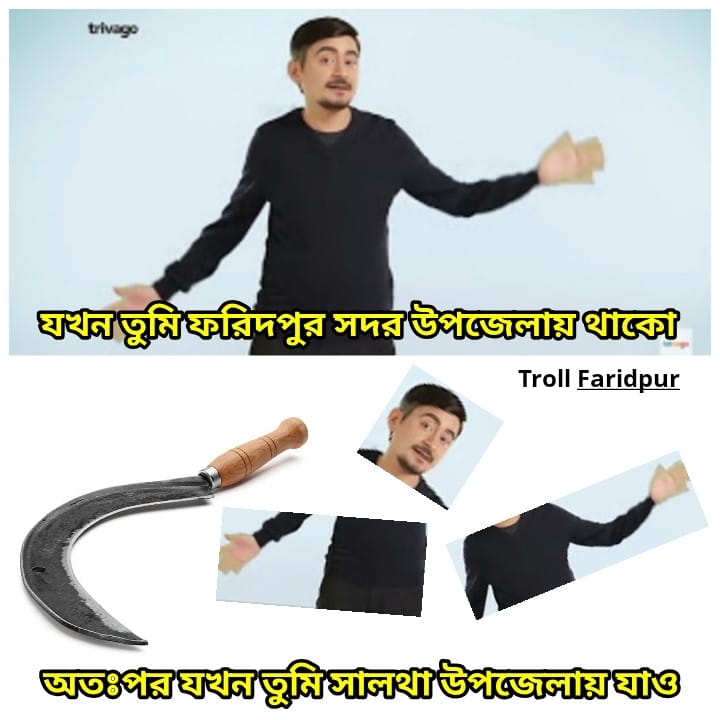
Caption: যখন তুমি ফরিদপুর সদর উপজেলায় থাকো     অতঃপর যখন তুমি সালথা উপজেলায় যাও
Label: non-hate